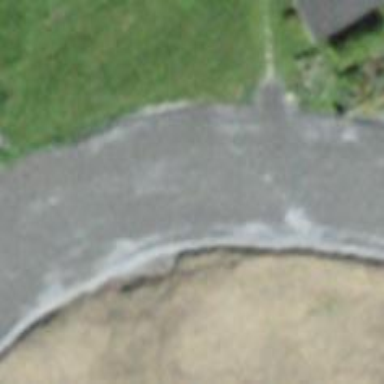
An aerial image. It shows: Tertiary road with asphalt surface.